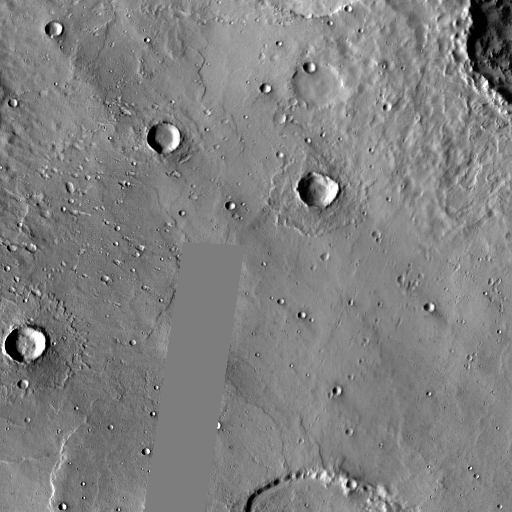
Crater classes present: Background, Other, Layered, Buried, Secondary